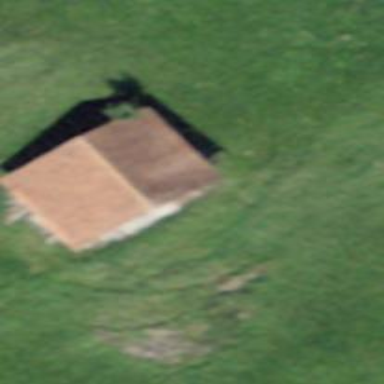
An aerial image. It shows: Rural barn.